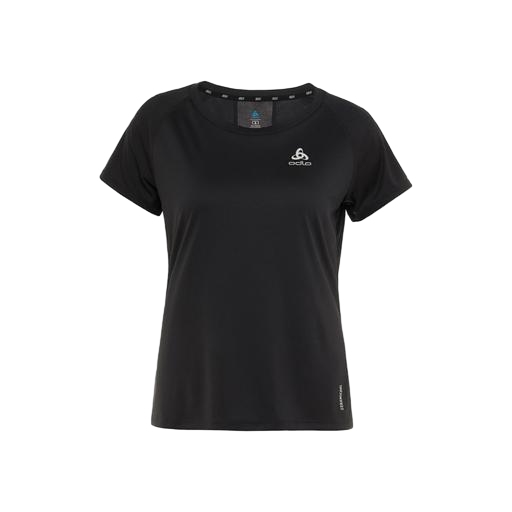
black technical fabric t-shirt, black performance t-shirt, mid t-shirt, white background